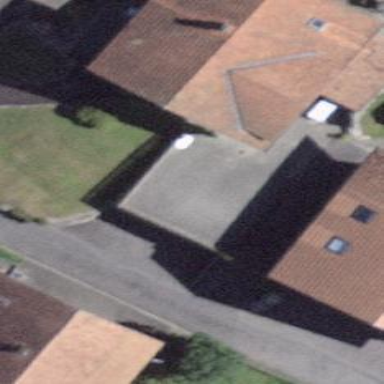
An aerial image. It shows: Garage.